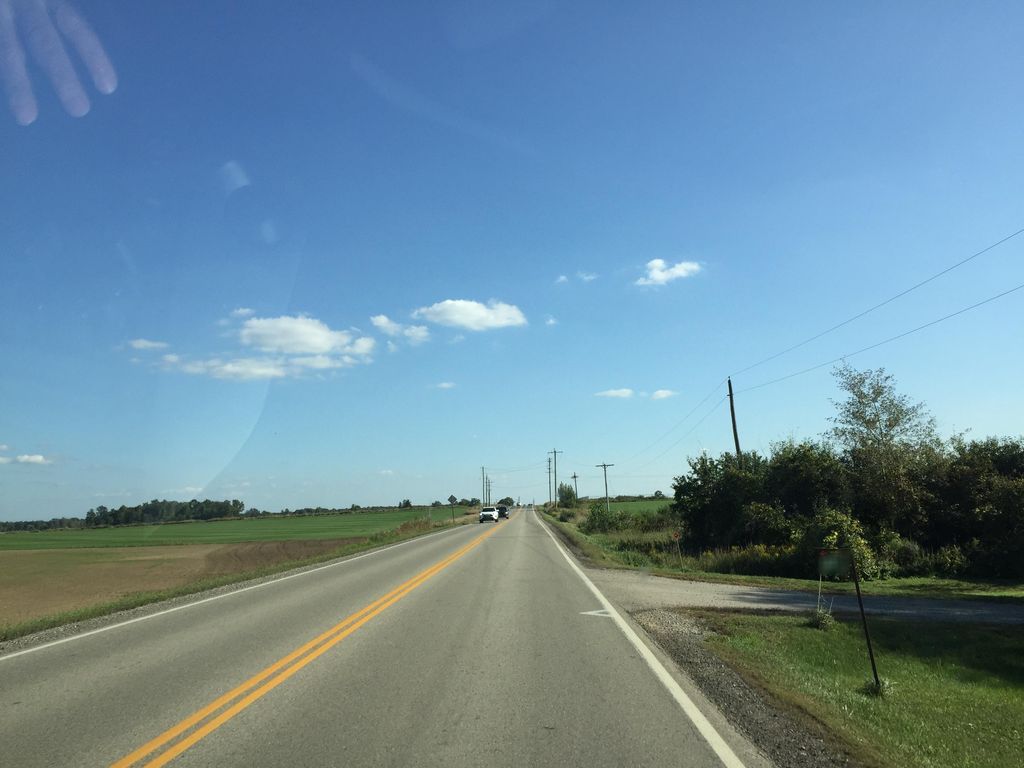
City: kitchener-waterloo